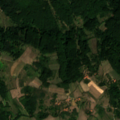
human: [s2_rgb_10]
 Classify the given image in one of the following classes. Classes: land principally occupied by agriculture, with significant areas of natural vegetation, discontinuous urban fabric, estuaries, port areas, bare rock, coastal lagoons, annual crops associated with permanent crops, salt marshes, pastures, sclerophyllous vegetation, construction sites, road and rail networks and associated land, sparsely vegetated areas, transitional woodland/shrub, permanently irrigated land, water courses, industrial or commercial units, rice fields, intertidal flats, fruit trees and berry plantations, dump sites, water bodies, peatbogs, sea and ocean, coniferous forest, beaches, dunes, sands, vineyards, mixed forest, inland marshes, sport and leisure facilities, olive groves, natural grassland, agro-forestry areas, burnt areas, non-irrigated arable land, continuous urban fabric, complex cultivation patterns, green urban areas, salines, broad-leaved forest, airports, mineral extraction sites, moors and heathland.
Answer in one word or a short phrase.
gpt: complex cultivation patterns, land principally occupied by agriculture, with significant areas of natural vegetation, broad-leaved forest, transitional woodland/shrub